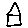
Label: house